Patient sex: F
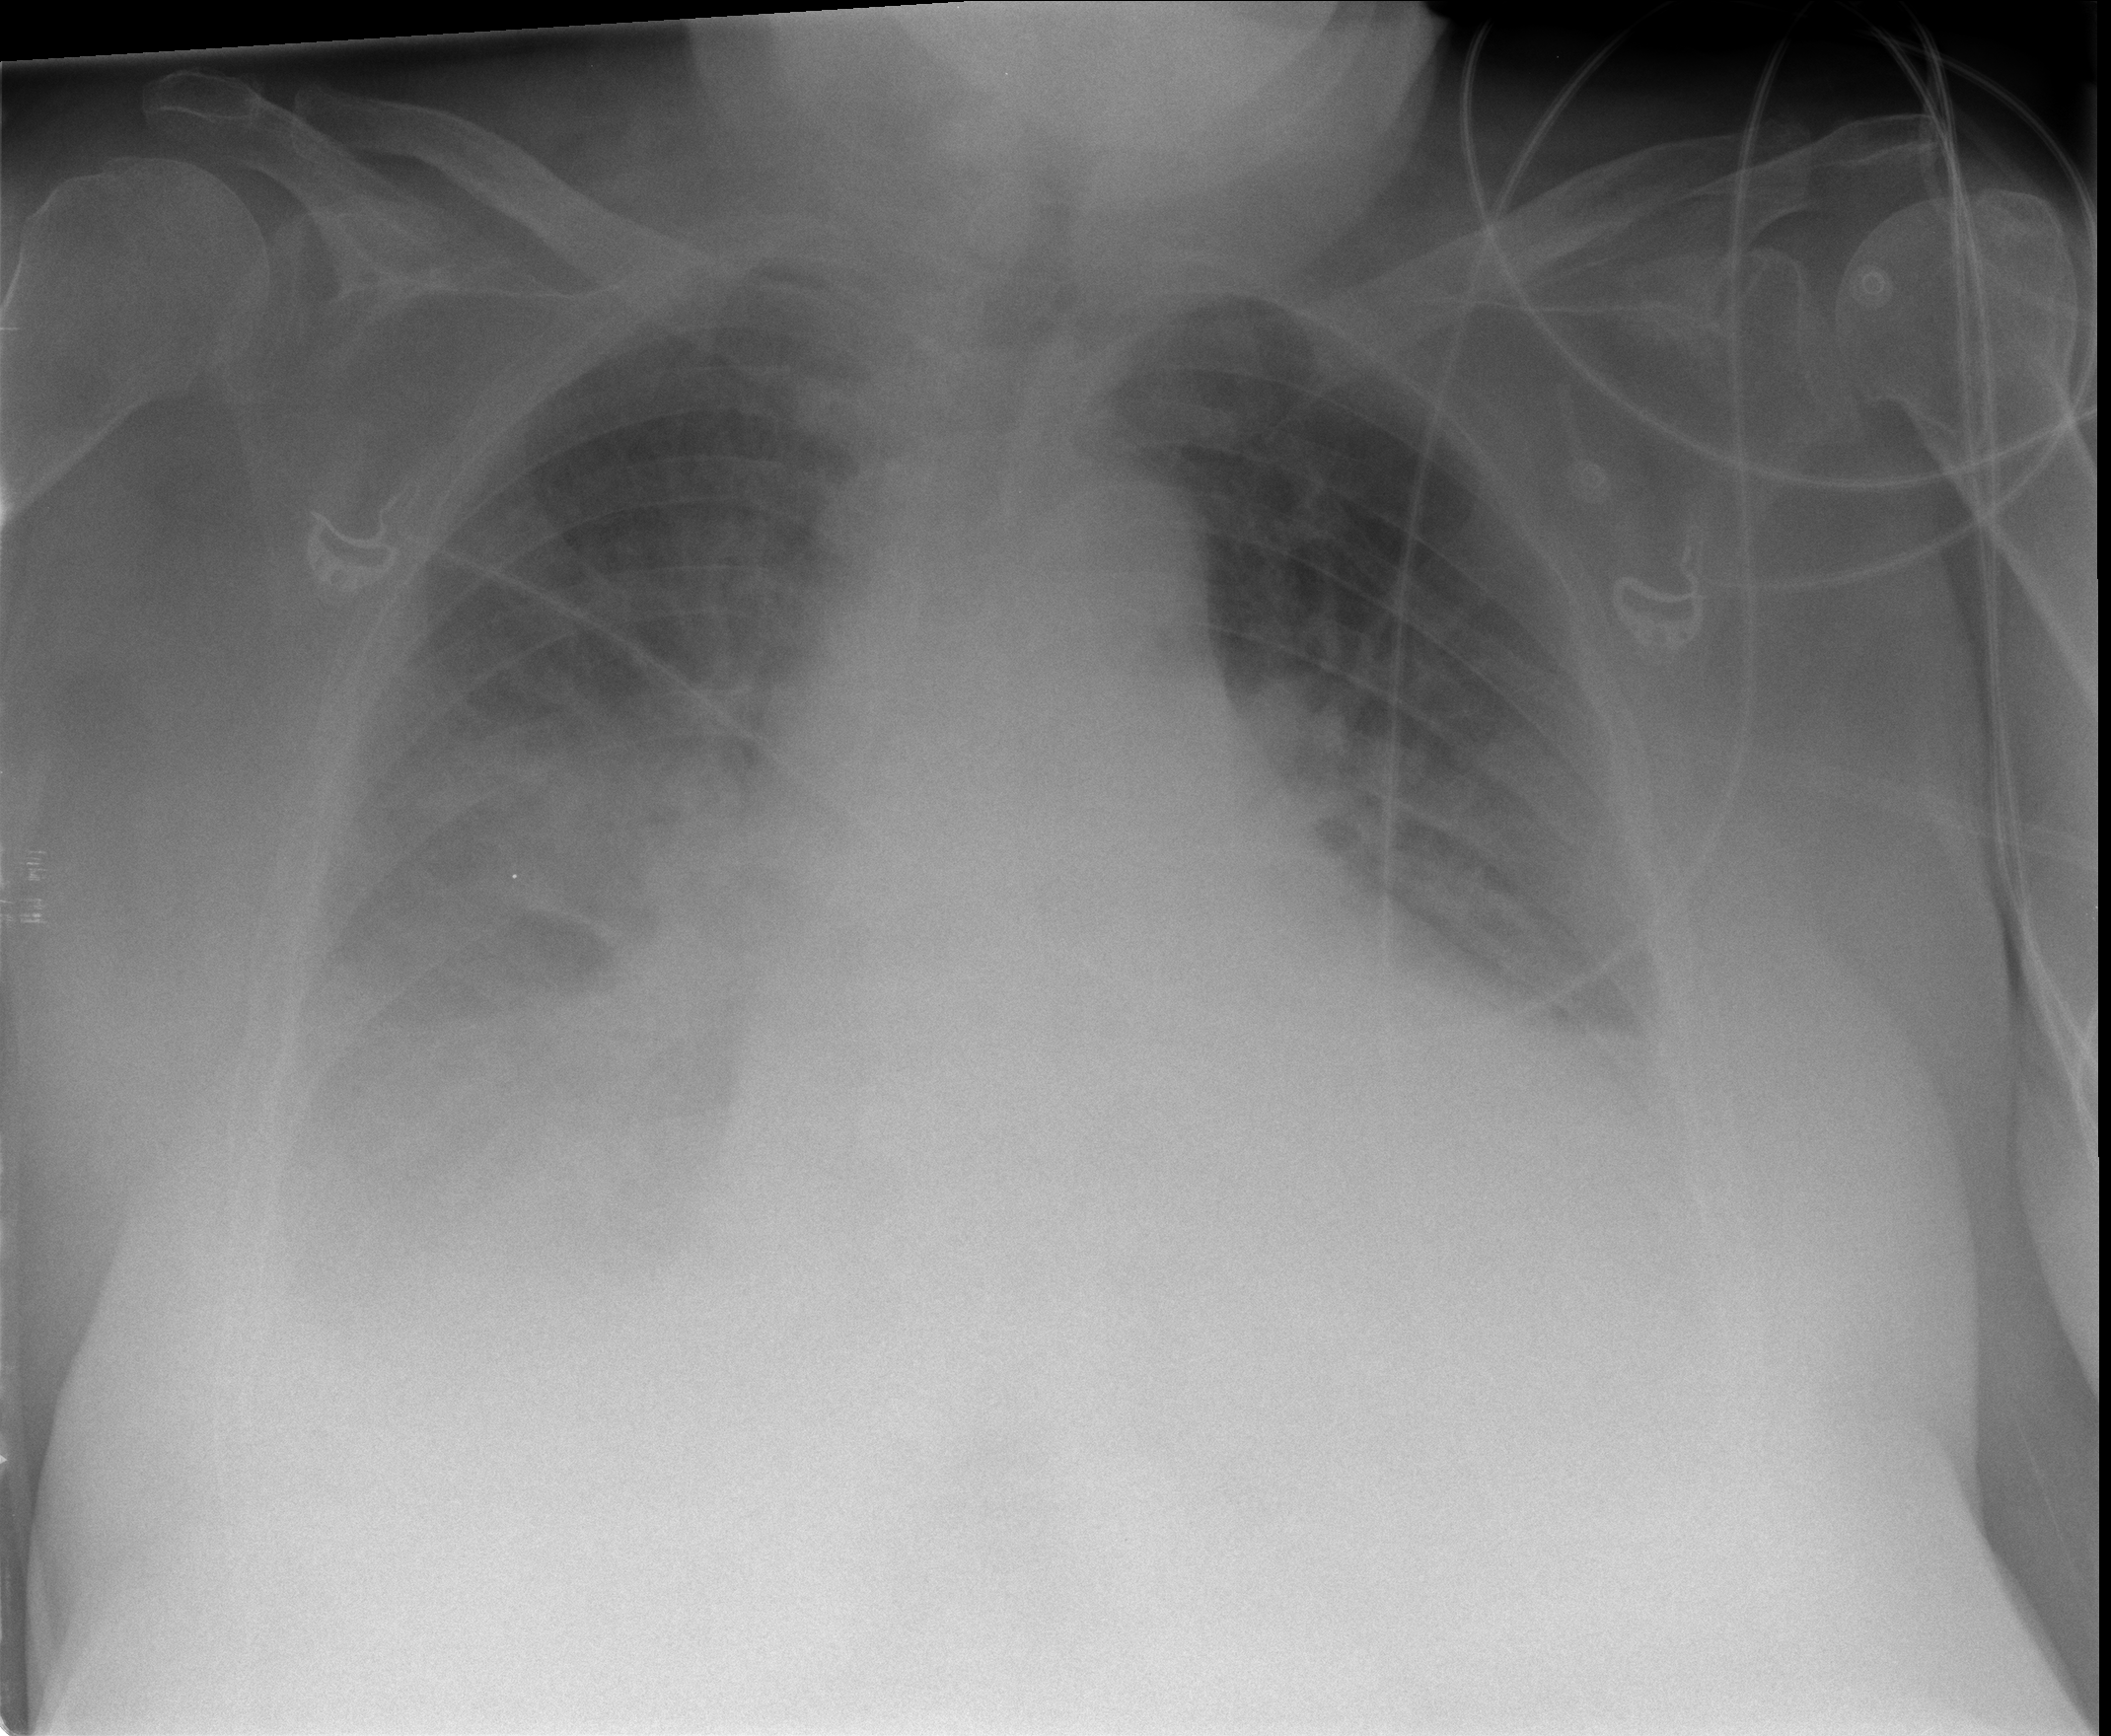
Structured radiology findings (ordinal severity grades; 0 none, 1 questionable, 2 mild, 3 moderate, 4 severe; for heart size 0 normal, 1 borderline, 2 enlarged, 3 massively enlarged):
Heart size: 2
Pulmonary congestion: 0
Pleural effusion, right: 2
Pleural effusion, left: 0
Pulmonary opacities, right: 0
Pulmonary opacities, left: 0
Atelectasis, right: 2
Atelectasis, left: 0